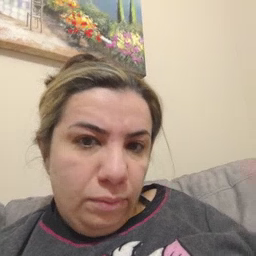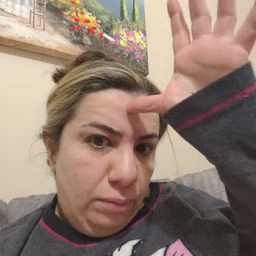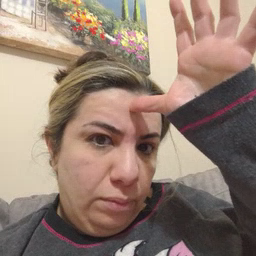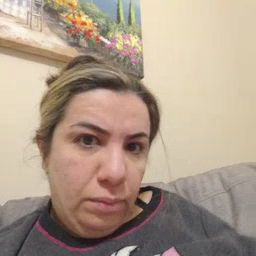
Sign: dad